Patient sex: F
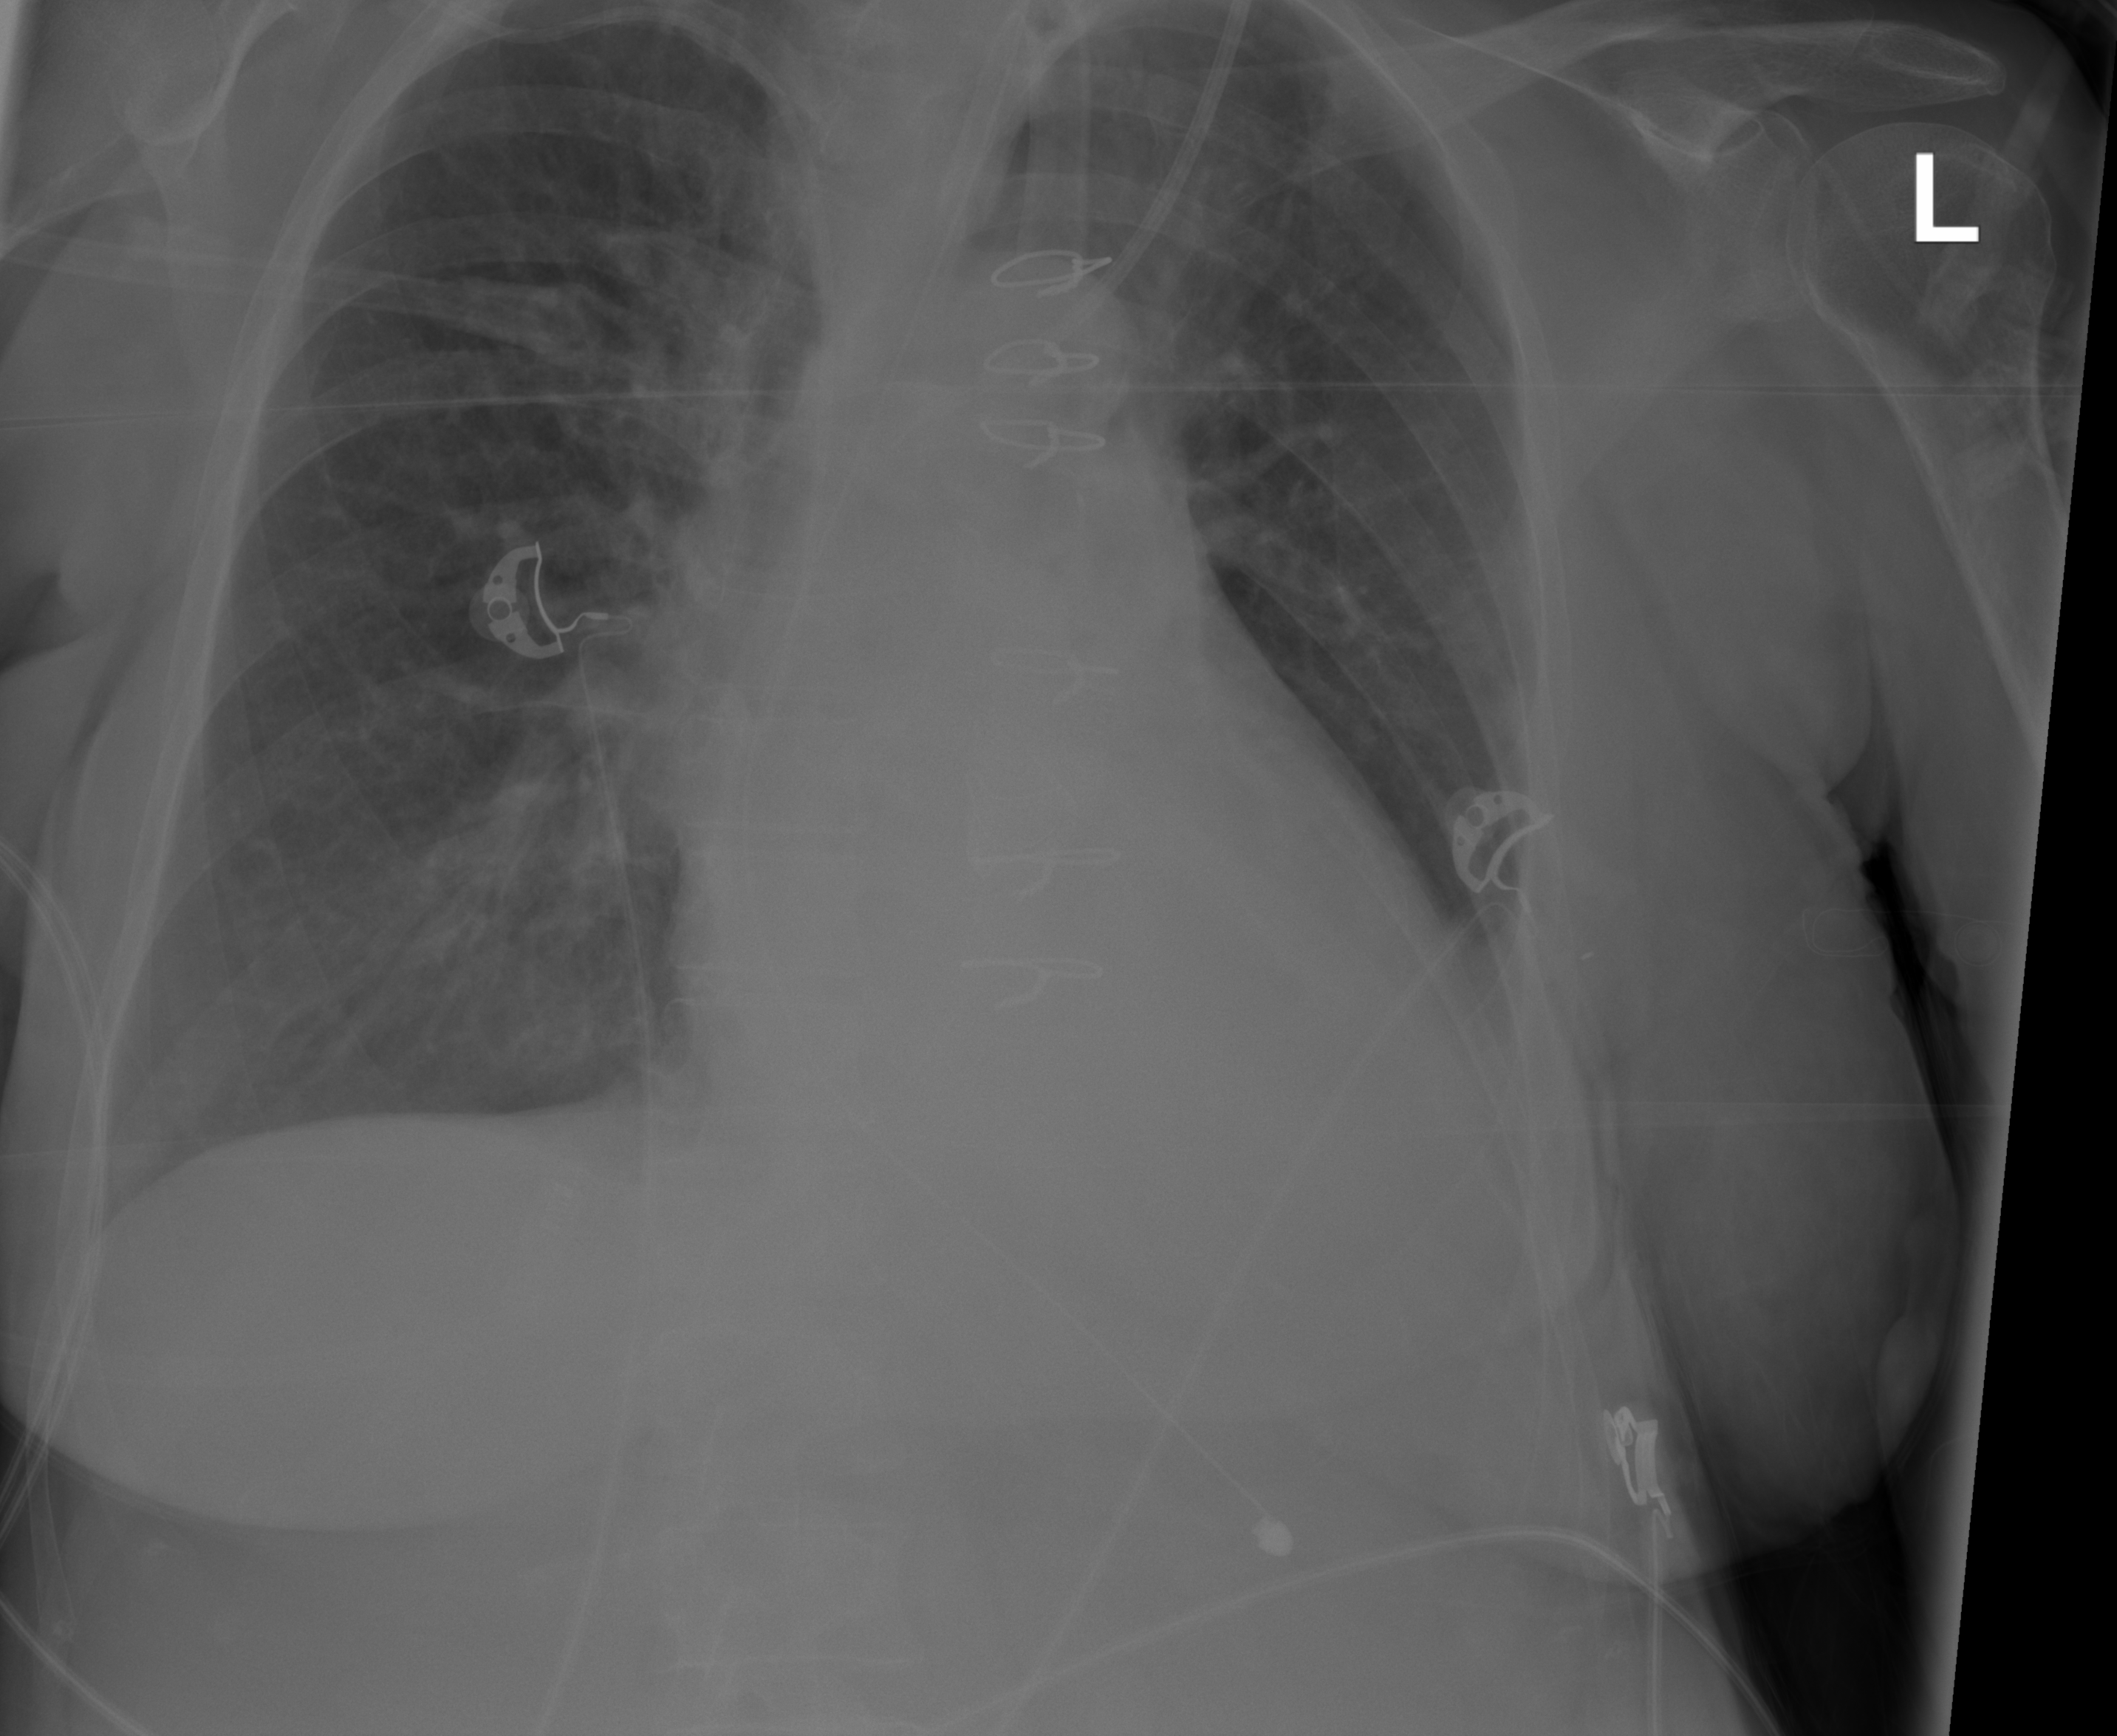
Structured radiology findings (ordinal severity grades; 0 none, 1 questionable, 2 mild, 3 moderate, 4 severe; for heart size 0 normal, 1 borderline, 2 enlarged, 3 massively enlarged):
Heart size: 0
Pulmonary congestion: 2
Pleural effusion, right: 1
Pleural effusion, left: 2
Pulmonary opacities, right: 2
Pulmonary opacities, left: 0
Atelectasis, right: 2
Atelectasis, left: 2